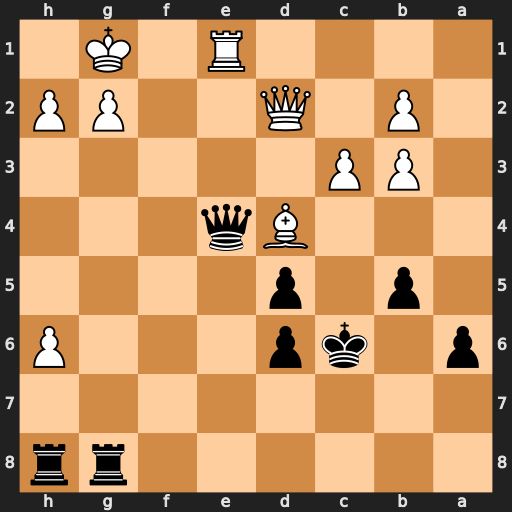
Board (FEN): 6rr/8/p1kp3P/1p1p4/3Bq3/1PP5/1P1Q2PP/4R1K1
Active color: b
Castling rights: -
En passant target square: -
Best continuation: Rxg2+ Qxg2 Qxe1+